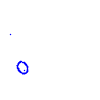
Particle: proton